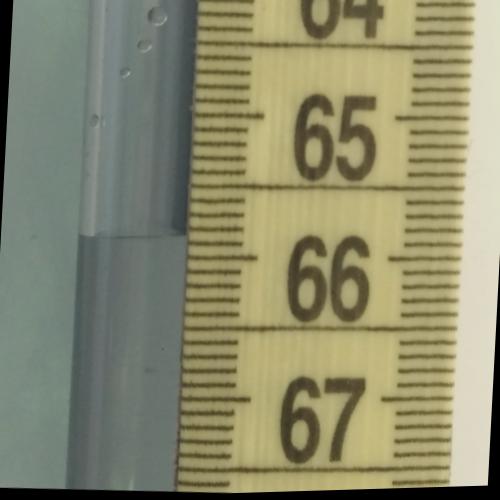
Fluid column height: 65.8 cm